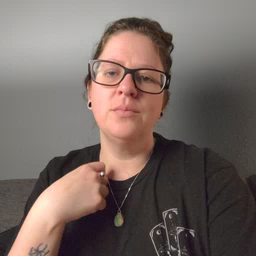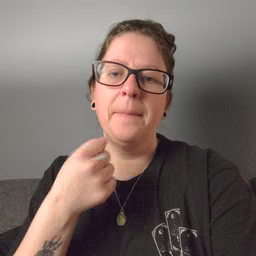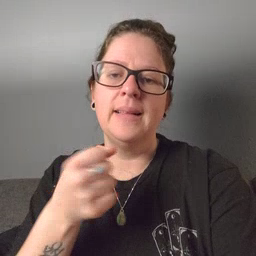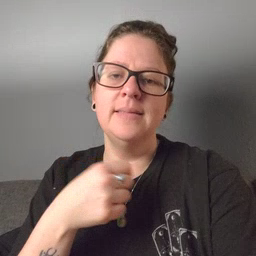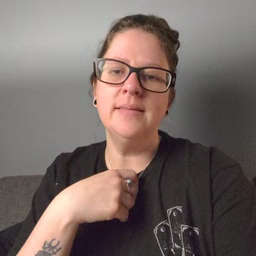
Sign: make